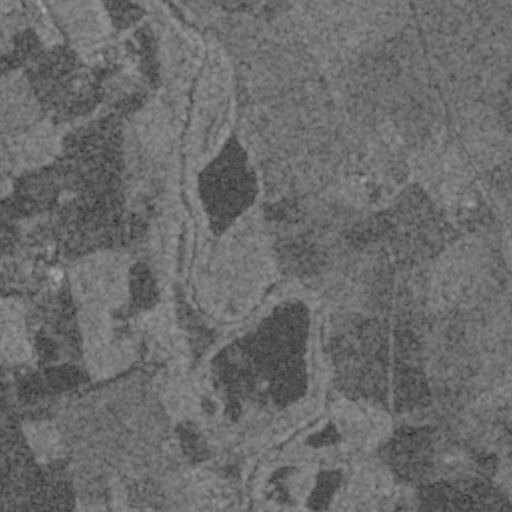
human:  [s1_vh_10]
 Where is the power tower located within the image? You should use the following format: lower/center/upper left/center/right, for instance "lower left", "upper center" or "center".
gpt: The power tower is located in the lower of the image.
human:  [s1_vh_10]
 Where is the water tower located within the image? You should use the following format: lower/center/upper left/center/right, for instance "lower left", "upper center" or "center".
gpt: The water tower is located in the upper left of the image.
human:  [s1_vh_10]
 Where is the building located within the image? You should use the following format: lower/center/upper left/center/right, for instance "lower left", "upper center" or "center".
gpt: There is no building in the image.

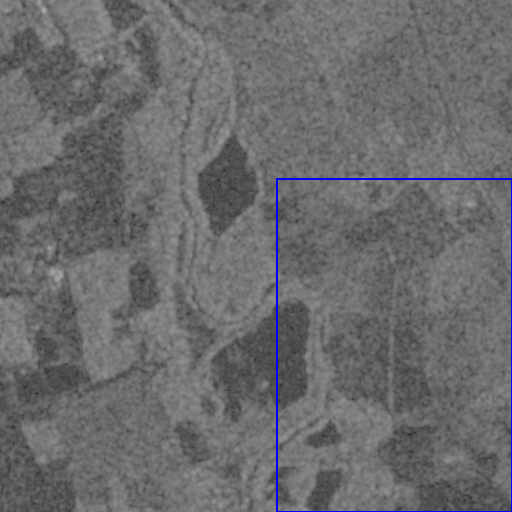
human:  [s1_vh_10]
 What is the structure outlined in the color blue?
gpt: The structure outlined in blue is a crop field.
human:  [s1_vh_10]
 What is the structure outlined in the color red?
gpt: There is no red outline.